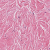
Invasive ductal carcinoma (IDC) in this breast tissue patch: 0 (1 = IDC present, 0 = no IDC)